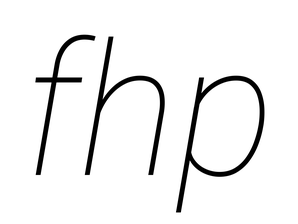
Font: Roboto-Italic_Thin_Italic